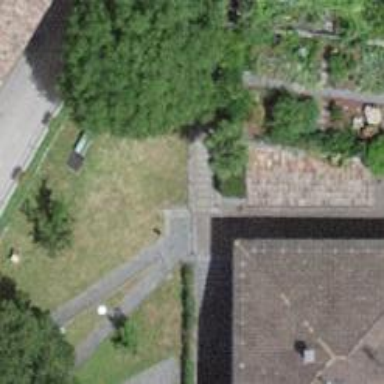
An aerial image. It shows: Steps made of paving stones.